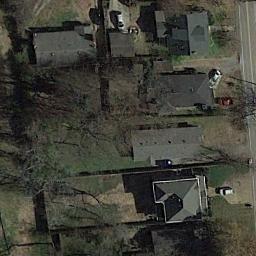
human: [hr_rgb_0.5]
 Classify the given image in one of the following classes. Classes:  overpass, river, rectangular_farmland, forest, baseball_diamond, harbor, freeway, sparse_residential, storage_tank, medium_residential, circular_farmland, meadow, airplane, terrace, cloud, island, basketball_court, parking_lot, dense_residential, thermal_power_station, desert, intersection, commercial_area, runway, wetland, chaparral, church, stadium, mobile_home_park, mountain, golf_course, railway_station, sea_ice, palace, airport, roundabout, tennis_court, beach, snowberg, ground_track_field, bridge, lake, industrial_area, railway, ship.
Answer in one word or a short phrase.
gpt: medium_residential